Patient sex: F
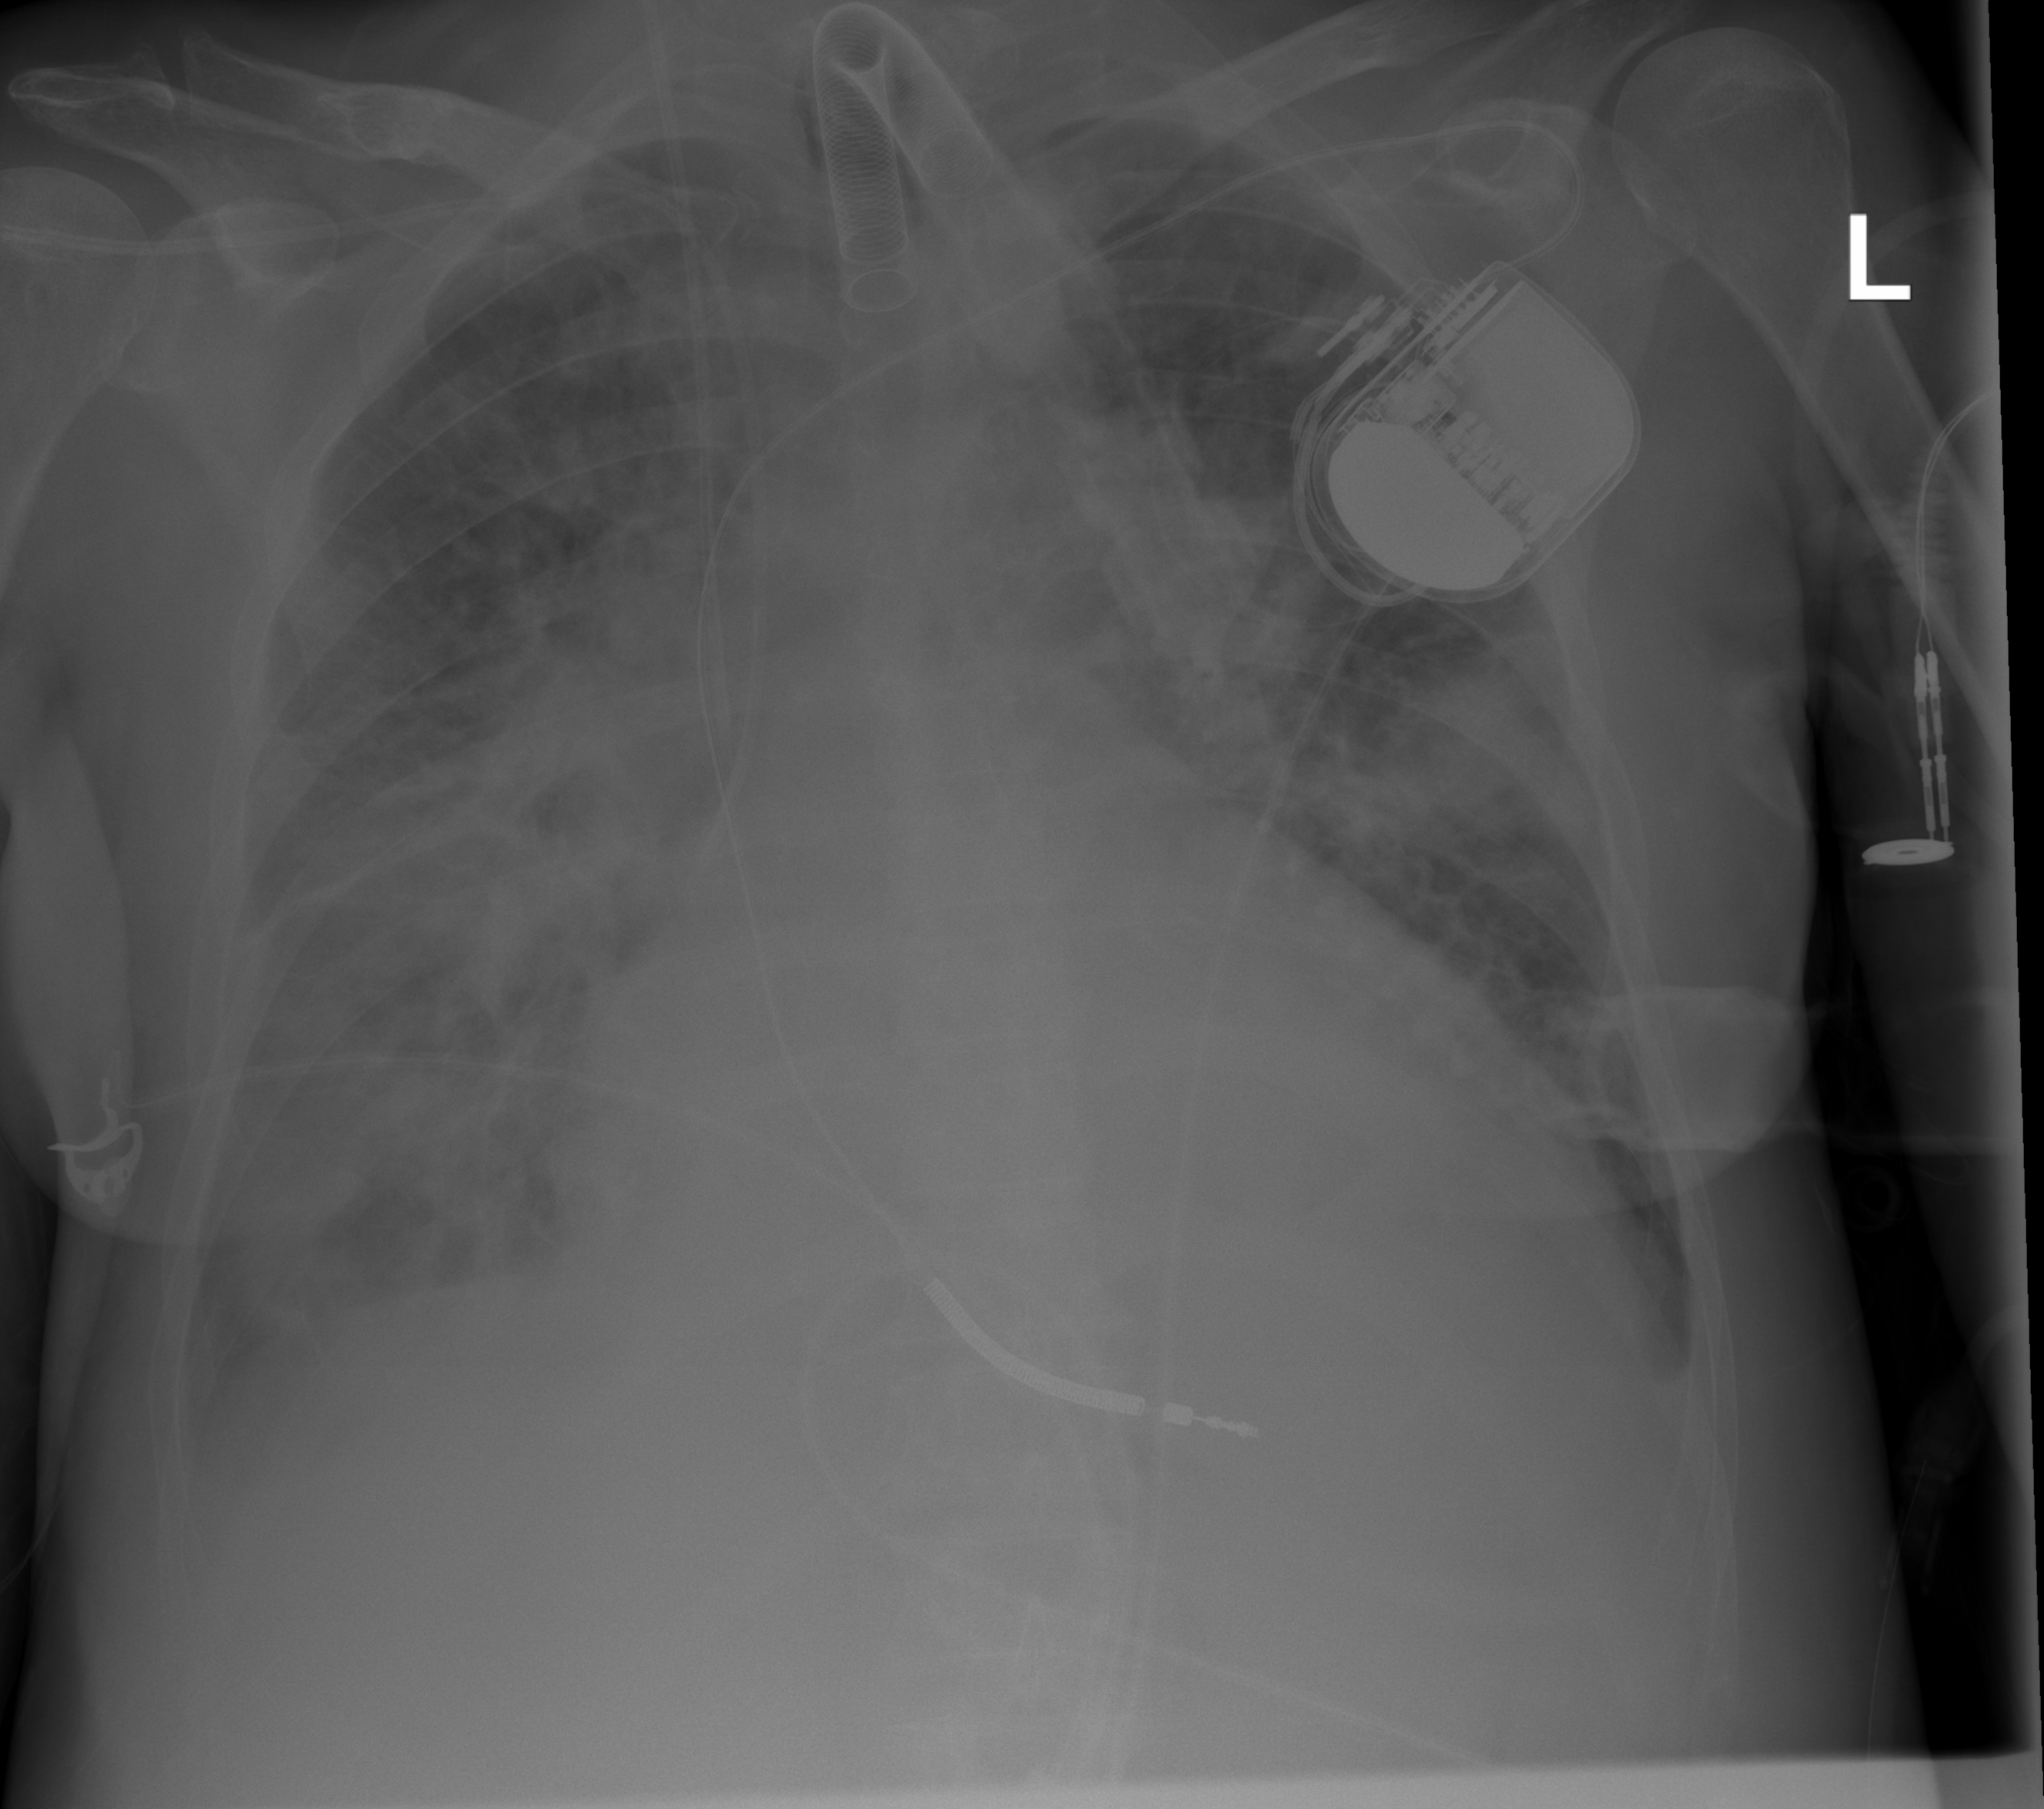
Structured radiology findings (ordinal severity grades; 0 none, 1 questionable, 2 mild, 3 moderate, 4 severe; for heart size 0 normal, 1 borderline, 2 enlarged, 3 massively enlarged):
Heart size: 2
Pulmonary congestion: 0
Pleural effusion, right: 0
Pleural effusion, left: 0
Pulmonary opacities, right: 3
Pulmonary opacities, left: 3
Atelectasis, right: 3
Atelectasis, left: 2